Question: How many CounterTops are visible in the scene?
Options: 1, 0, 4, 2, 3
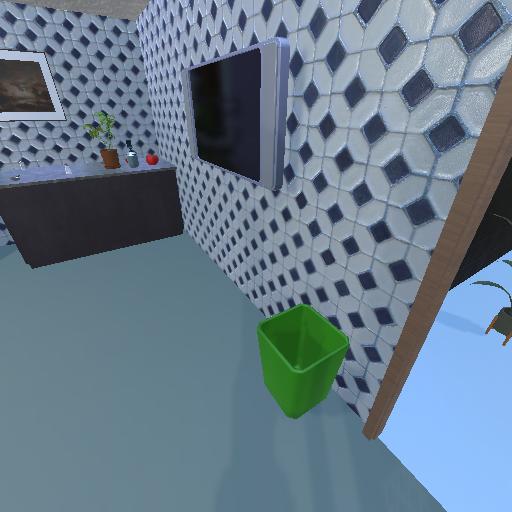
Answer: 1